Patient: sex M, age 53
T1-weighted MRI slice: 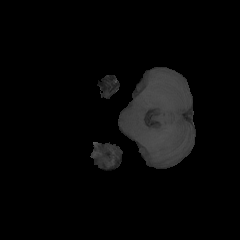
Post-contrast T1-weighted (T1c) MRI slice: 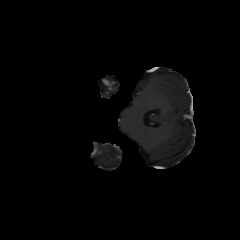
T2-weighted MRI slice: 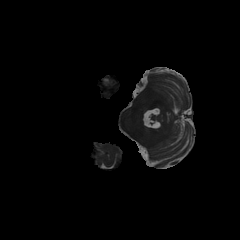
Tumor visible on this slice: yes
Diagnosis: Glioblastoma, IDH-wildtype
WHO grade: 4